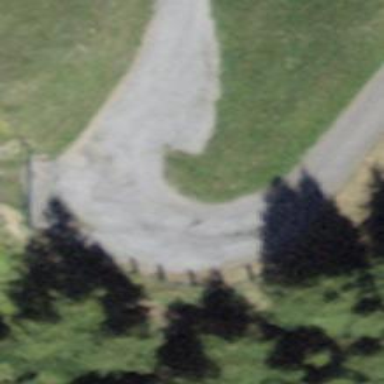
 categorized as unclassified. The road has grade1 tracktype."